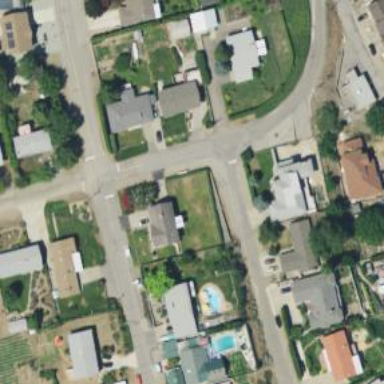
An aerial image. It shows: Residential road.